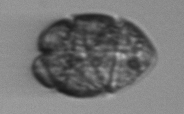
Label: Margalefidinium